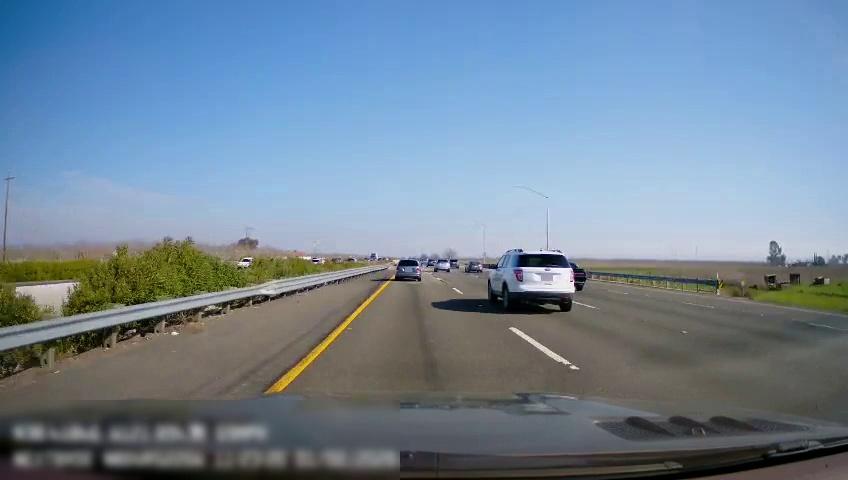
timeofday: Day
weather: Sunny
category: Drivable Space
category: Vehicles | Car
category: Vehicles | SUV
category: Vehicles | Car
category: Vehicles | Car
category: Vehicles | Car
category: Vehicles | SUV
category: Vehicles | SUV
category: Vehicles | SUV
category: Lanes | Current Lane
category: Lanes | Current Lane
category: Lanes | Alternate Lane
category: Lanes | Alternate Lane
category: Lanes | Alternate Lane